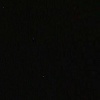
Label: space